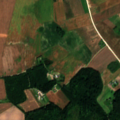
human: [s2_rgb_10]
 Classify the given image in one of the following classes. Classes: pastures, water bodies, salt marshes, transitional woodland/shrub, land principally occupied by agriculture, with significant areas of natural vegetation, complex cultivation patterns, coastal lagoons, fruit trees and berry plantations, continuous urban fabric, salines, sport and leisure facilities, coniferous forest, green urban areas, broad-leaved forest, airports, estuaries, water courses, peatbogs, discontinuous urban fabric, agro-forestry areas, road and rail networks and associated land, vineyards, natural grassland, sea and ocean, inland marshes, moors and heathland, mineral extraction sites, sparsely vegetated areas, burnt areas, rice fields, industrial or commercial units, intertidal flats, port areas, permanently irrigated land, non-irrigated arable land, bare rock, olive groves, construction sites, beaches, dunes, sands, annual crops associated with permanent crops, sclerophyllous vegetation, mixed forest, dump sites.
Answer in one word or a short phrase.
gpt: non-irrigated arable land, complex cultivation patterns, land principally occupied by agriculture, with significant areas of natural vegetation, broad-leaved forest